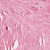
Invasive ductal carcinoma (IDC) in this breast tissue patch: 0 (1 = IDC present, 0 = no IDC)